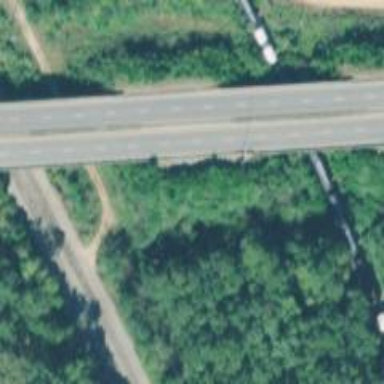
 featuring dual carriageway and embankment."